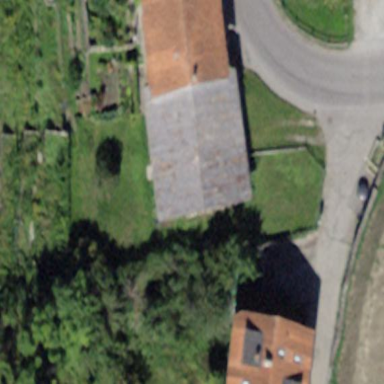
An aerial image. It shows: Shed building.